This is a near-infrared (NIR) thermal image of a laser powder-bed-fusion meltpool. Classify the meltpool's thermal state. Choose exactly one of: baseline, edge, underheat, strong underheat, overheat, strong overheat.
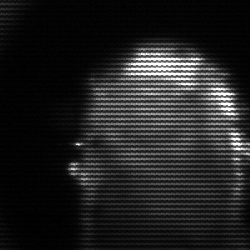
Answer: baseline